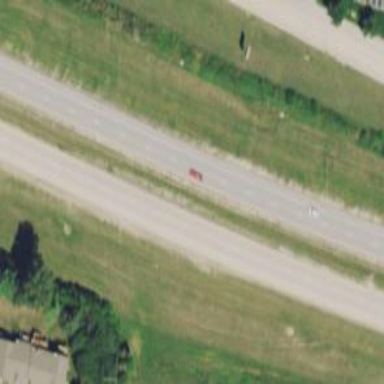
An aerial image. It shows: Trunk highway with expressway features.